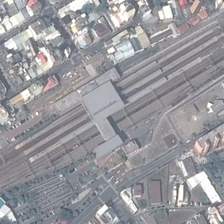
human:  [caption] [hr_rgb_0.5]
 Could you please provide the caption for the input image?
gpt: many buildings are in two sides of a railway station .

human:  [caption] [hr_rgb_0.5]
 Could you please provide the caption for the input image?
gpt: many buildings are in two sides of a railway station .

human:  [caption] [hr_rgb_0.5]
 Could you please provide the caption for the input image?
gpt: many buildings are in two sides of a railway station .

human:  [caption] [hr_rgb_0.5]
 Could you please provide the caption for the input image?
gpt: many buildings are in two sides of a railway station .

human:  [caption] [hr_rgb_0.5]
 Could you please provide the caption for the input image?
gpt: many buildings are in two sides of a railway station .